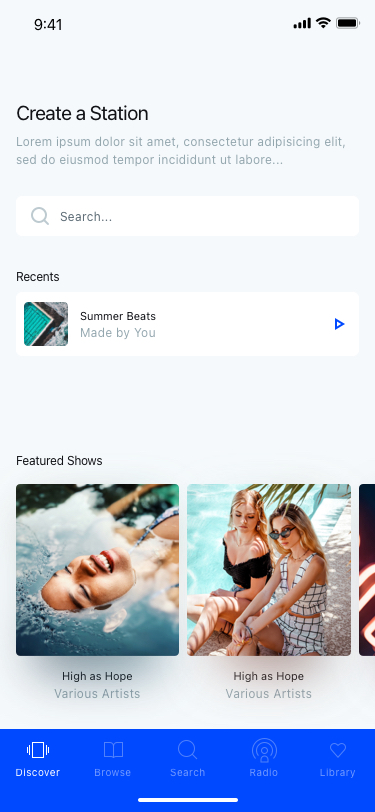
Text in this UI design:
Lorem ipsum dolor sit amet, consectetur adipisicing elit, sed do eiusmod tempor incididunt ut labore...
Create a Station
Featured Shows
Recents